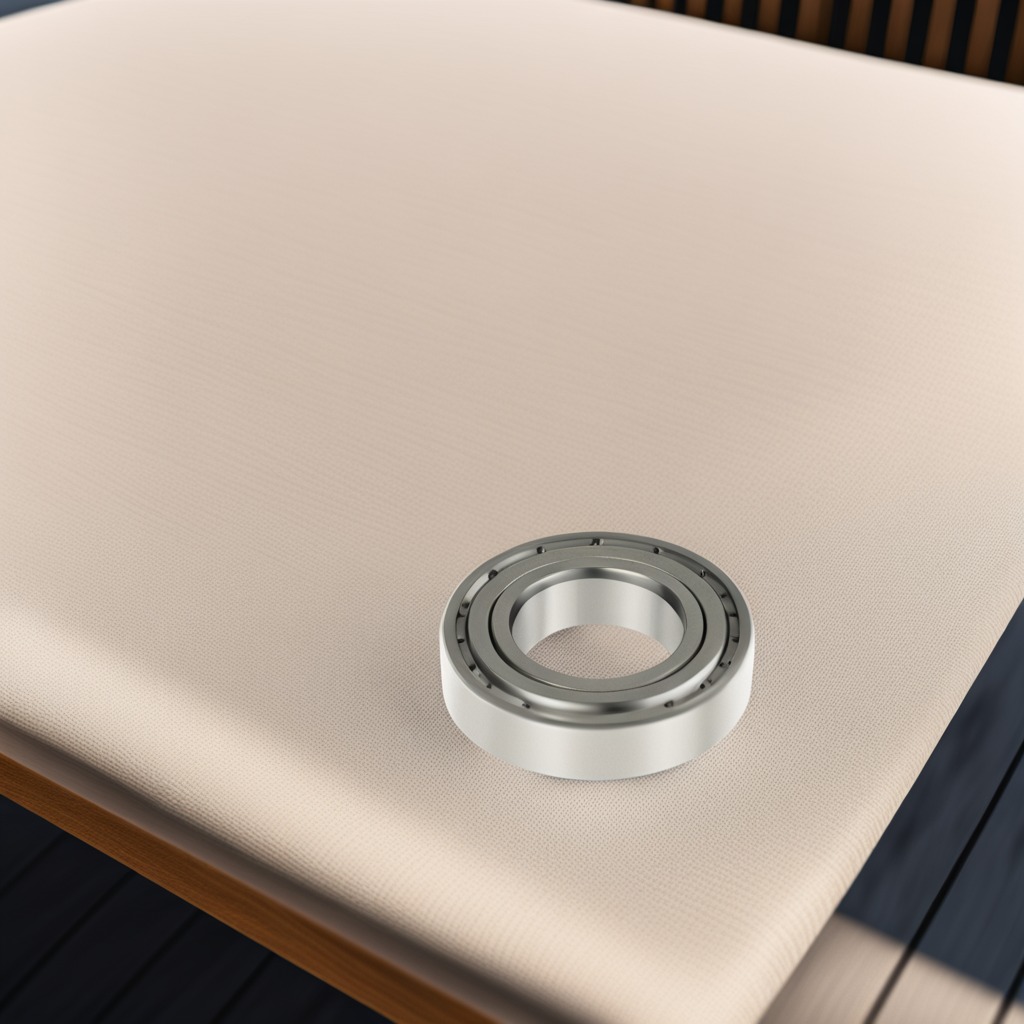
A metal ball bearing lying on a wooden table in an outdoor workshop during daytime bright natural light soft shadows worn but beneath the cloth